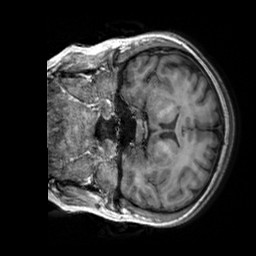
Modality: T1w
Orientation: coronal
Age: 46
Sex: female
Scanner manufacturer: siemens
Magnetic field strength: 3 T
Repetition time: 2.3 s
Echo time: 0.00303 s